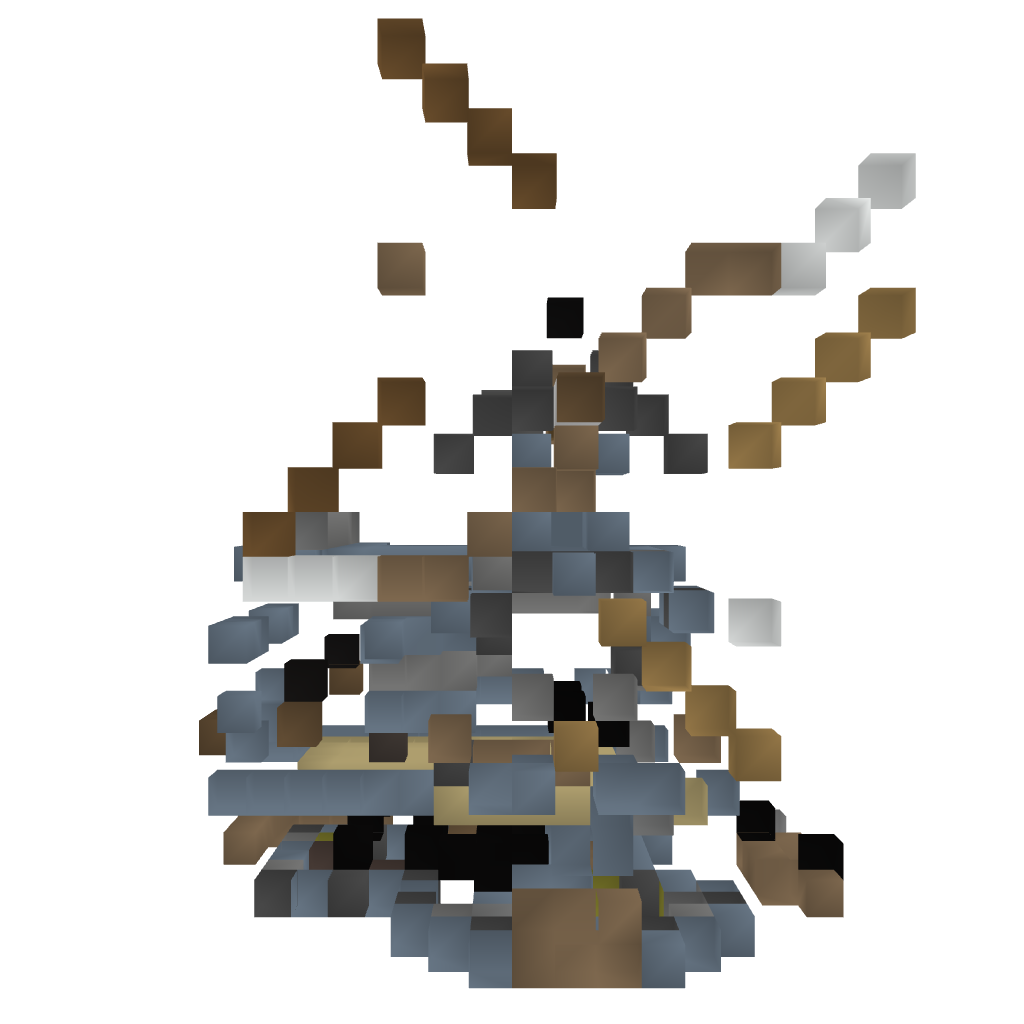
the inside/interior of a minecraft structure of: Estate